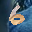
Label: 6